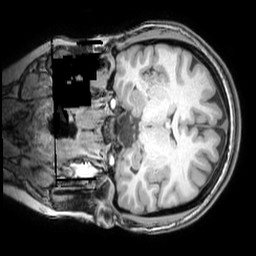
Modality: T1w
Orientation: coronal
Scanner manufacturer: philips
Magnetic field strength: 3 T
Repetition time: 0.008094 s
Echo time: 0.003703 s